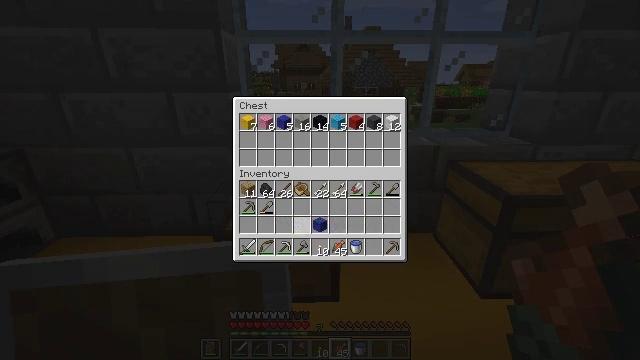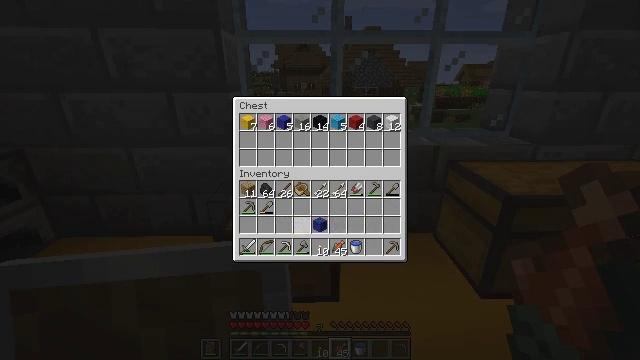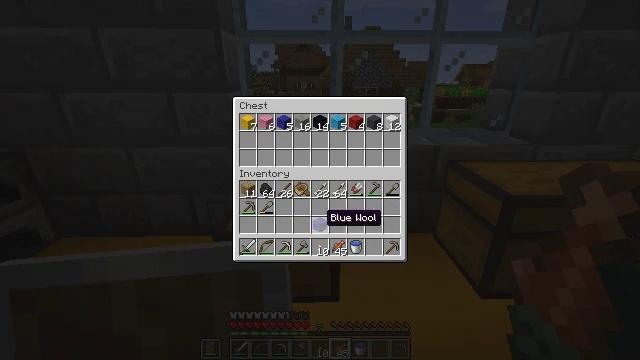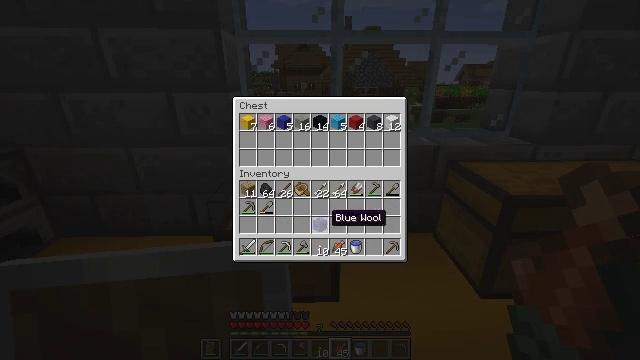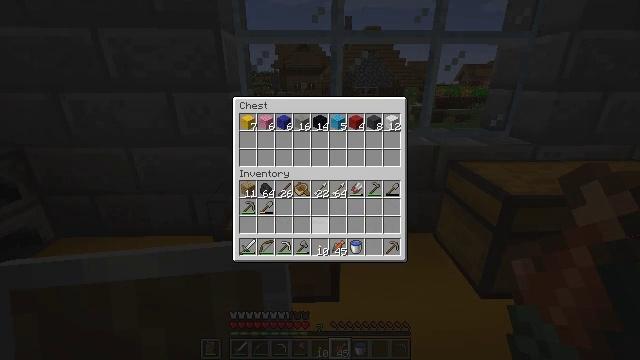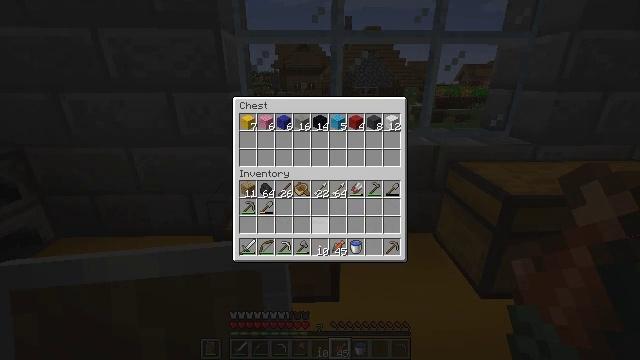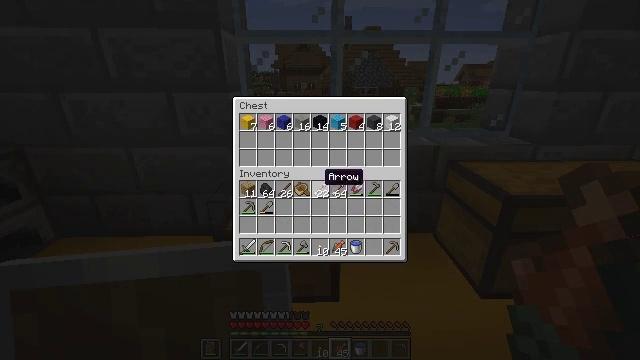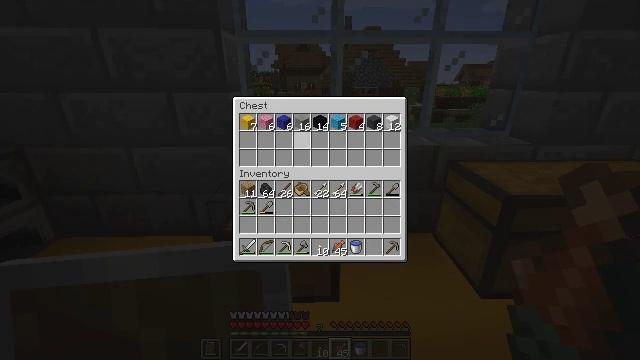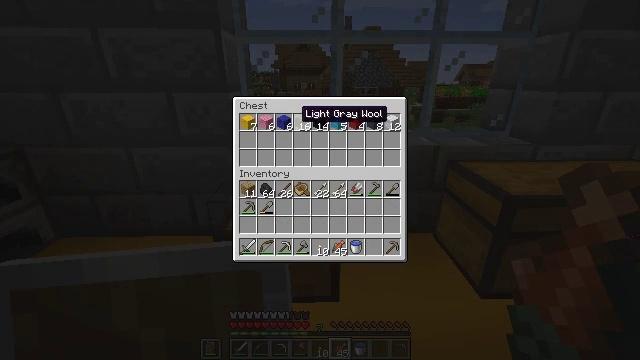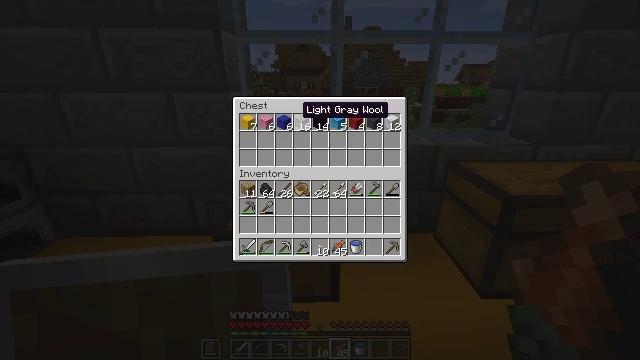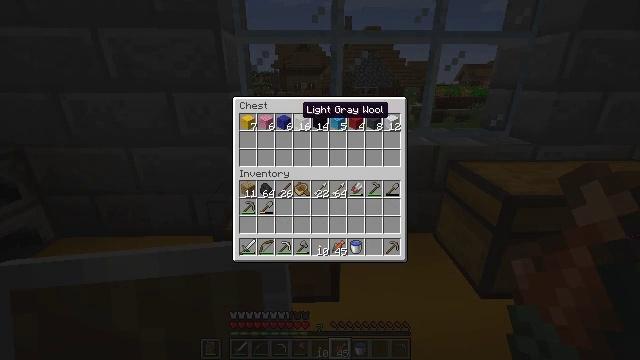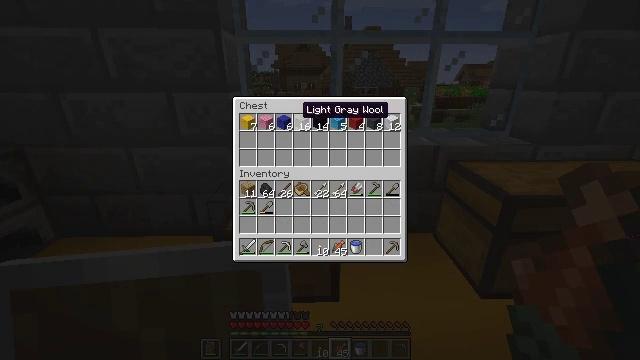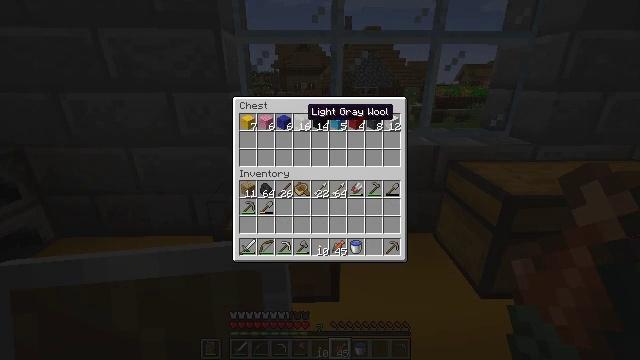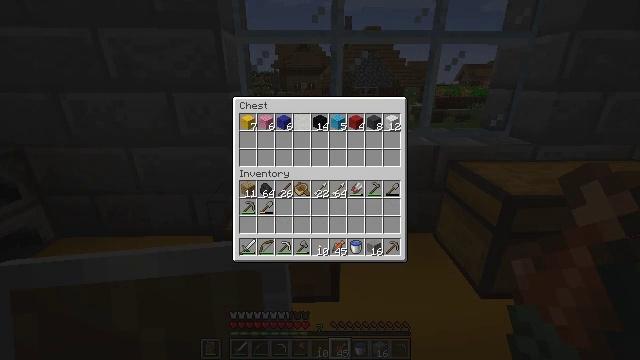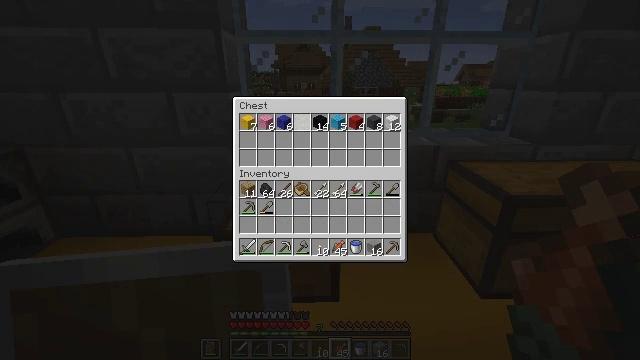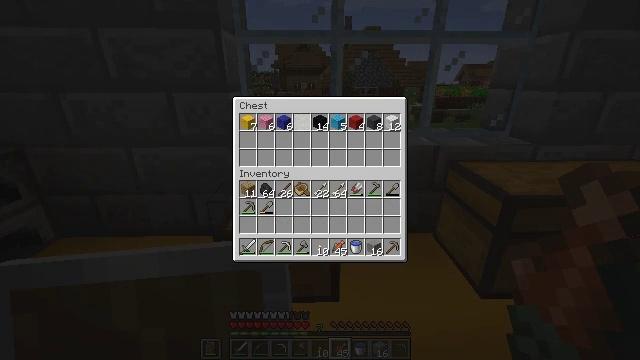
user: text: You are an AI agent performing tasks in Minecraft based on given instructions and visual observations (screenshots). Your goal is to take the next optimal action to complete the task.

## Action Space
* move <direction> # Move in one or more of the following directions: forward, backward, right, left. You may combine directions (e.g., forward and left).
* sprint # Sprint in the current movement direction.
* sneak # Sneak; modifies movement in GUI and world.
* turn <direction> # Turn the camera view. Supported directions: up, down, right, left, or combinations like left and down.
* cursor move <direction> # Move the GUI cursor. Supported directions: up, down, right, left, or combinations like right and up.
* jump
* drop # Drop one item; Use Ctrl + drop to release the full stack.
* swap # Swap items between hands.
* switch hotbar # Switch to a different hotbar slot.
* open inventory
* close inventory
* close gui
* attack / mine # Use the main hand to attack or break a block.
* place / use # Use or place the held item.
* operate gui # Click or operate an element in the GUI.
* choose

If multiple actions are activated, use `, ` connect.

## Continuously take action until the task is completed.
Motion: motion action
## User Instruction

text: Open the crafting table interface and craft a light gray bed.
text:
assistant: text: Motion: cursor move right
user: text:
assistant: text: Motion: sneak, cursor move right
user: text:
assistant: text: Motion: sneak
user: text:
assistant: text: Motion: sneak, operate gui
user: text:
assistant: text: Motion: sneak, operate gui
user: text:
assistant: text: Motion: sneak, cursor move up
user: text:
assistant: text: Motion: sneak, cursor move left and up
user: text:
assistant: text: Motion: sneak, cursor move up
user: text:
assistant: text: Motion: sneak
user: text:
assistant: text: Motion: sneak
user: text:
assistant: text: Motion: sneak
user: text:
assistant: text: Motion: sneak
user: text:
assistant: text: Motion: sneak, operate gui
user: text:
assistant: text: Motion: sneak
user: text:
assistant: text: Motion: no_op
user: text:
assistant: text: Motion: no_op
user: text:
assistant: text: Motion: no_op
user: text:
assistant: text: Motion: no_op
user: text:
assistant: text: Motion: no_op
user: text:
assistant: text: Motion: cursor move right and down
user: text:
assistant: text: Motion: cursor move right and down
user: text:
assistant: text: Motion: cursor move right
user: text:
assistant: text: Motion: no_op
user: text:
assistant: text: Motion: no_op
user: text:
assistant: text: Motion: no_op
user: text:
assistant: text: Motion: no_op
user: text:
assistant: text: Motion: no_op
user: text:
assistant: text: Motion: no_op
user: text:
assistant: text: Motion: no_op
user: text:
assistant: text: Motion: cursor move left